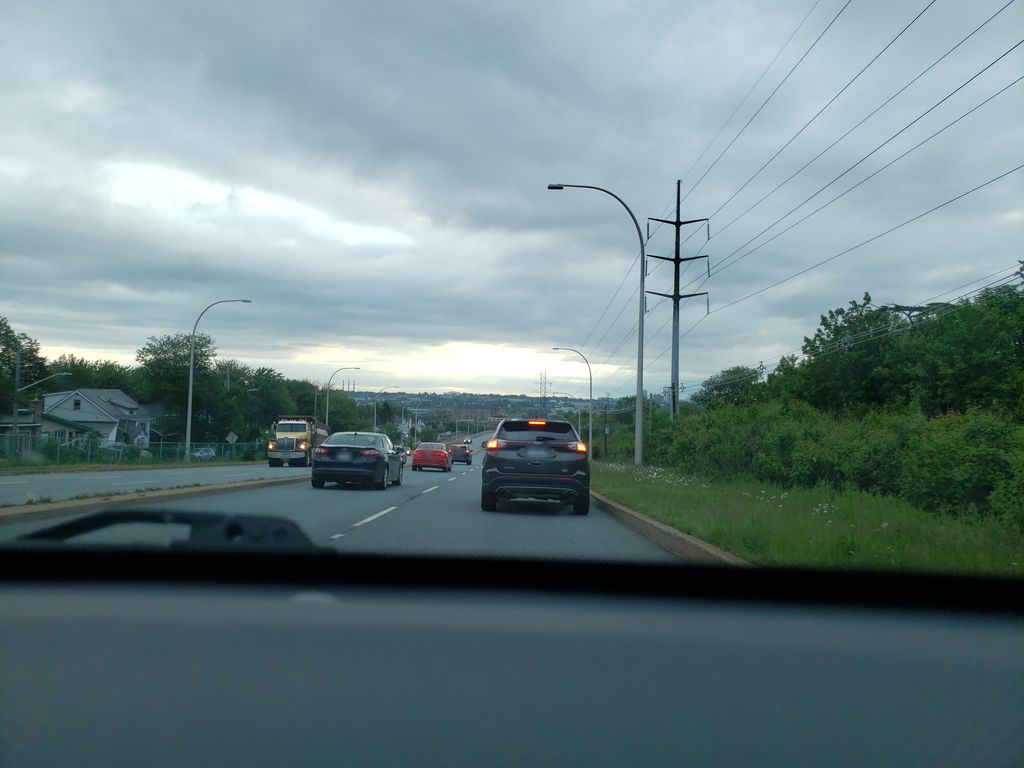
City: halifax